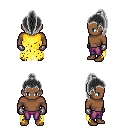
a pixel art fantasy rpg character, male body template, human, dark skin, yellow tattered cape, magenta pants, gray long topknot hairstyle, metal gloves, four views (front, back, left, right), 2x2 character sprite sheet, small pixel art, hard edges, no anti-aliasing